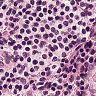
Metastatic tissue present: no